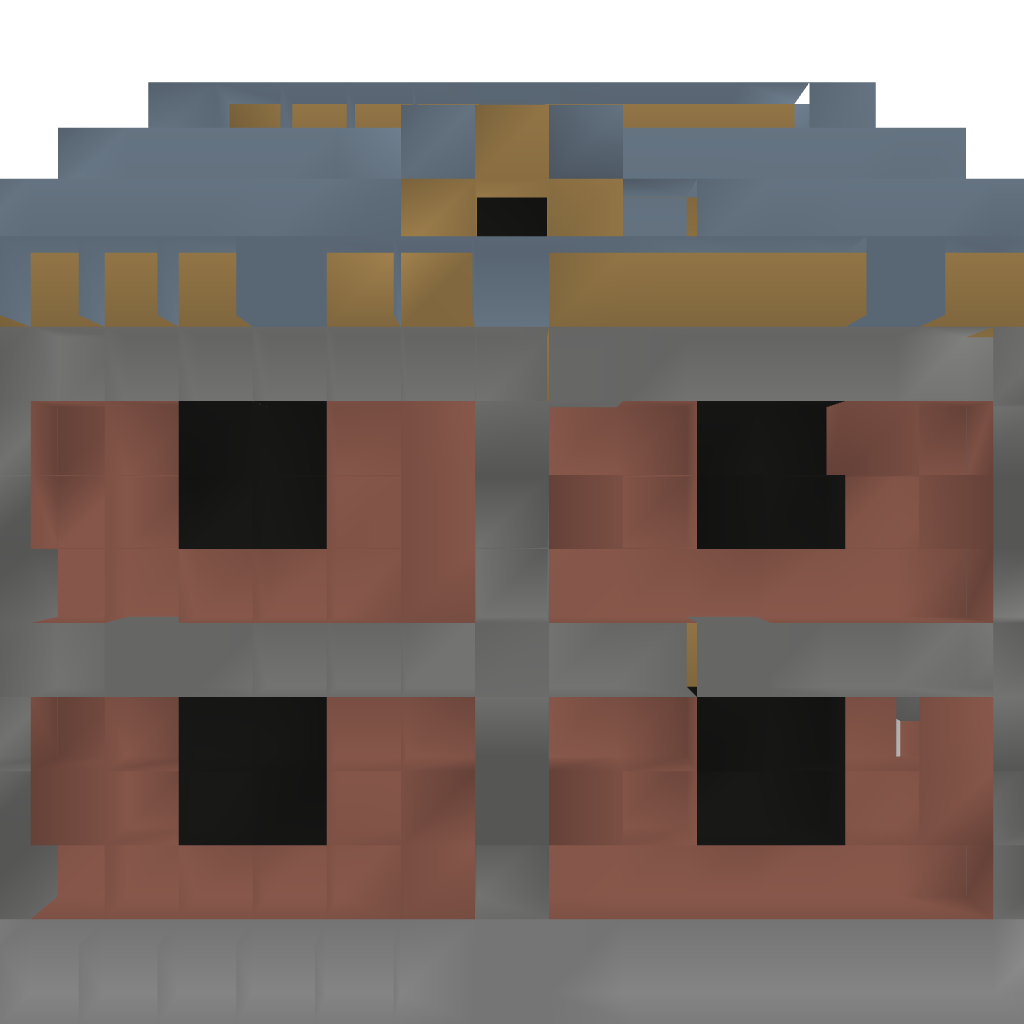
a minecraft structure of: House #1 By JJcash